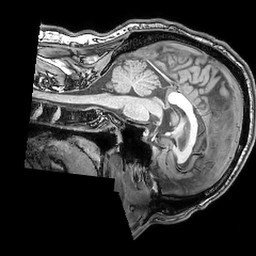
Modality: T1w
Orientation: sagittal
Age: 47
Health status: ill
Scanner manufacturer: philips
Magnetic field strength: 3 T
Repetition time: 0.007 s
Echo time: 0.0035 s